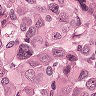
Metastatic tissue present: yes